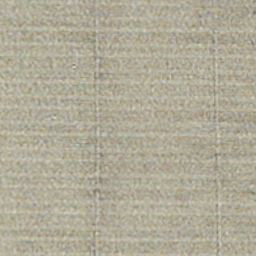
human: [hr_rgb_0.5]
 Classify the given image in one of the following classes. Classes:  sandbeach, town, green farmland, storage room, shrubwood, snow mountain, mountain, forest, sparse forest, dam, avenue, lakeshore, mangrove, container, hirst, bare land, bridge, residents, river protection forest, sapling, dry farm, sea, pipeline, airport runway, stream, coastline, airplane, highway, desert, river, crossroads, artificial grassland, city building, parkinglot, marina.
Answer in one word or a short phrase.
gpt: dry farm